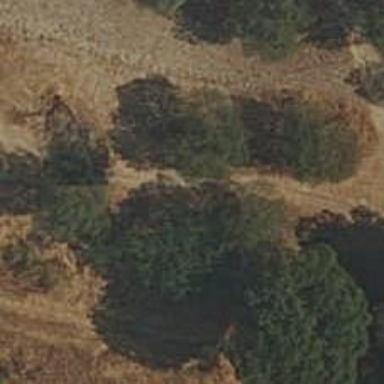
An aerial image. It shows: Dirt path.